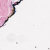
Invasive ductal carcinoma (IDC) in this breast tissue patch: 0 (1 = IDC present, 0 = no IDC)